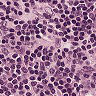
Metastatic tissue present: no